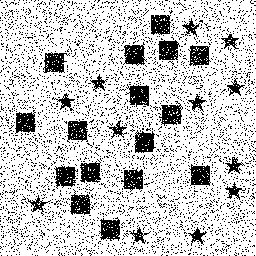
Squares: 16
Triangles: 0
Stars: 12
Total shapes: 28